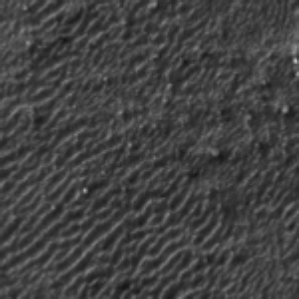
Label: frost